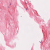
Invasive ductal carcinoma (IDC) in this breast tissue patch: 0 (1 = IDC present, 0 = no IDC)